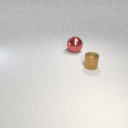
large red metal sphere behind small brown metal cylinder